Field crop: maize
Growth stage: 2
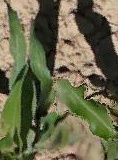
Species: maize